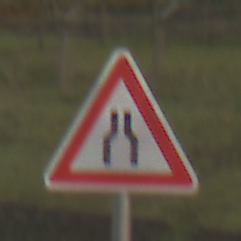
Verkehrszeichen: VerengteFahrbahn
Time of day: SunriseSunset
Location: Outdoor (Nature)
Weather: PartlyCloudy
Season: NotSpecified
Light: Natural